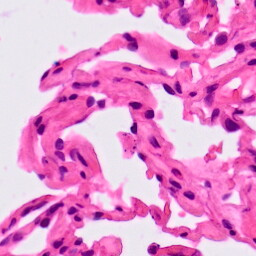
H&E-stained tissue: Lung